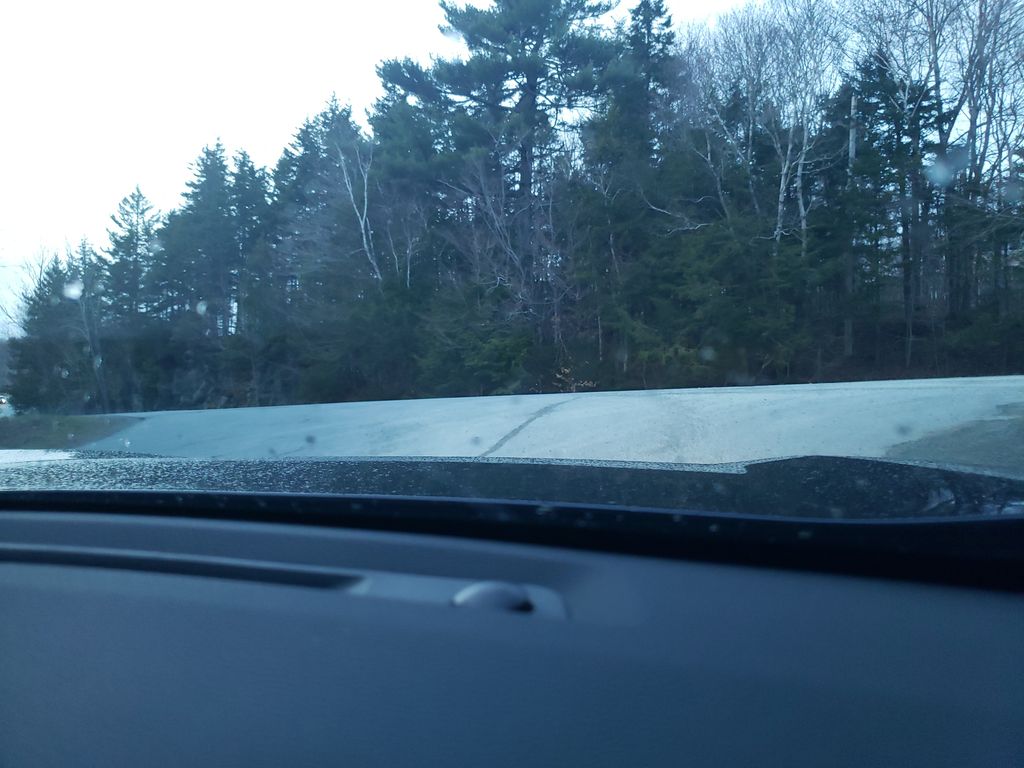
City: halifax